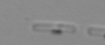
Label: Skeletonema